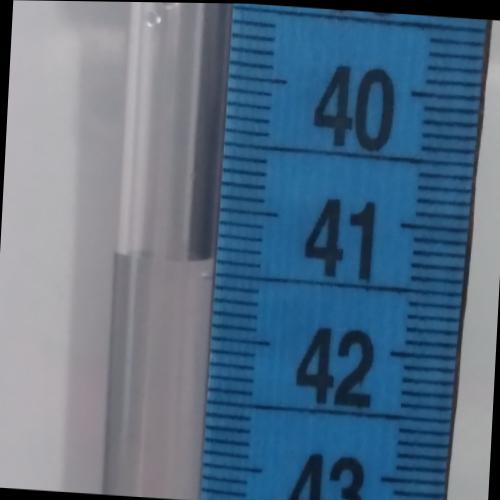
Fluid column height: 41.4 cm